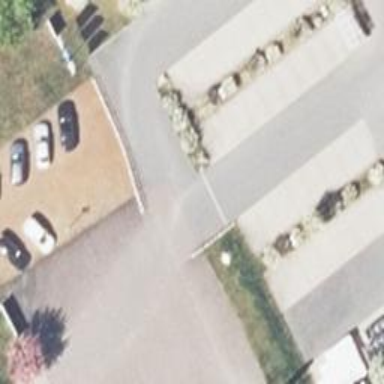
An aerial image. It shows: Asphalt parking aisle off service road.